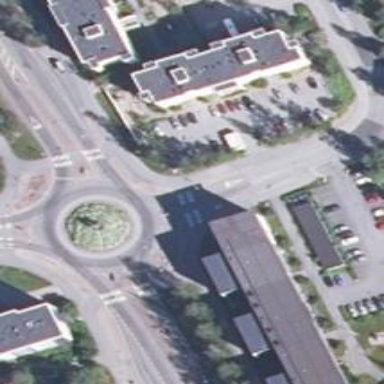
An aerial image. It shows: Secondary road with asphalt surface leading to roundabout.